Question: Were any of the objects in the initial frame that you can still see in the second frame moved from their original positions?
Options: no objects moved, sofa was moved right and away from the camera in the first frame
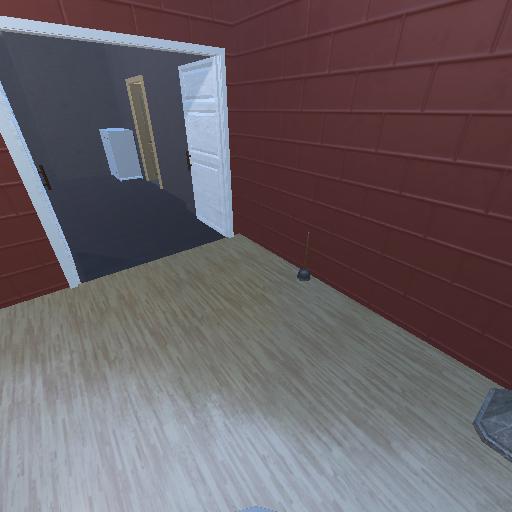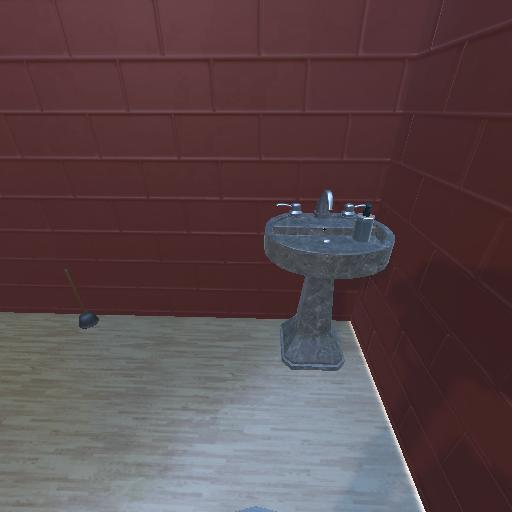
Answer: no objects moved